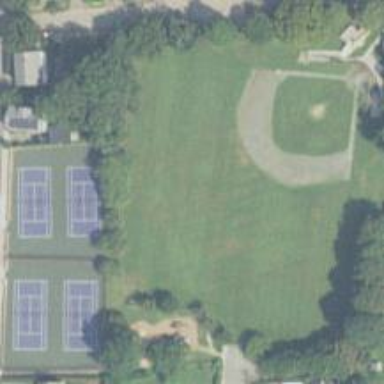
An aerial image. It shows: Public park featuring tennis courts and baseball diamond. The park also showcases trees gifted to Middletown from its sister city in Japan.